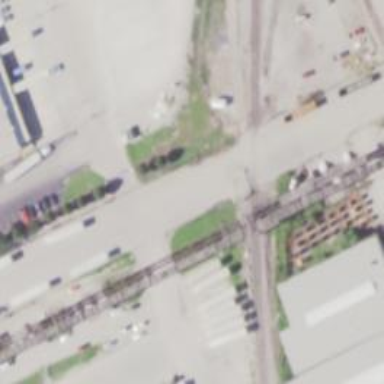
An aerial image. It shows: Railway level crossing.